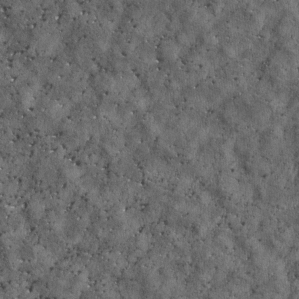
Label: non_frost